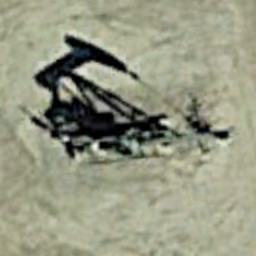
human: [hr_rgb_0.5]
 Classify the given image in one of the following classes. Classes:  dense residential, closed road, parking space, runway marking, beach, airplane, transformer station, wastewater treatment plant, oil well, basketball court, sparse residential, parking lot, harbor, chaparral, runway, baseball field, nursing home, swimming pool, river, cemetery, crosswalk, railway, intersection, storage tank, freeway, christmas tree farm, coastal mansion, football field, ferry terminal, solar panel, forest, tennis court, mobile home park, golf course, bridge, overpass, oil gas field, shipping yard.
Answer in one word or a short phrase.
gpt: oil well